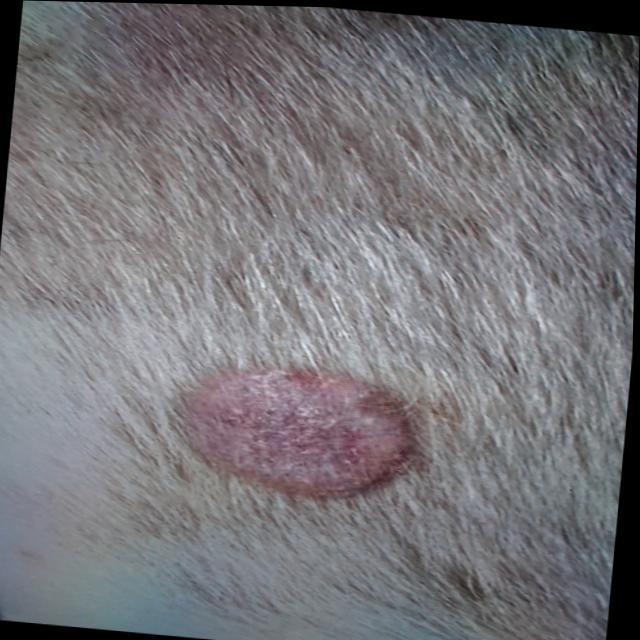
Canine ringworm (Dermatophytosis) — fungal infection caused by Microsporum or Trichophyton. Presents with circular alopecia, scaling, crusting, and broken hairs.